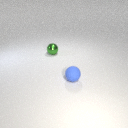
small blue rubber sphere in front of small green metal sphere